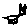
Label: cat